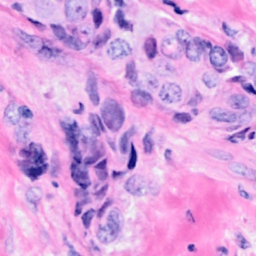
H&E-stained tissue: Breast